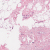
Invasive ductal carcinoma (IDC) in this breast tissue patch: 0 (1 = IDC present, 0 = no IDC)